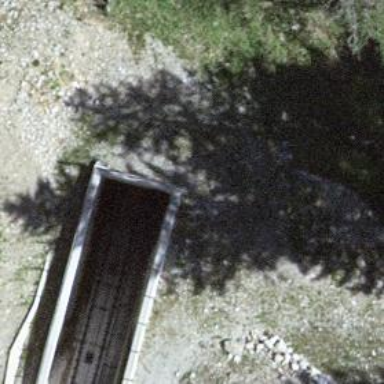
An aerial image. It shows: Funicular railway passing through tunnel.